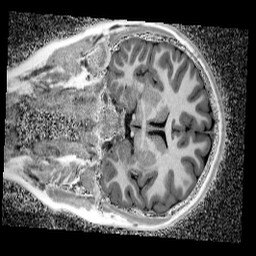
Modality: UNIT1_denoised
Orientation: coronal
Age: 11
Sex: female
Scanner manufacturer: siemens
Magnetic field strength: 3 T
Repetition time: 4 s
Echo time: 0.00299 s